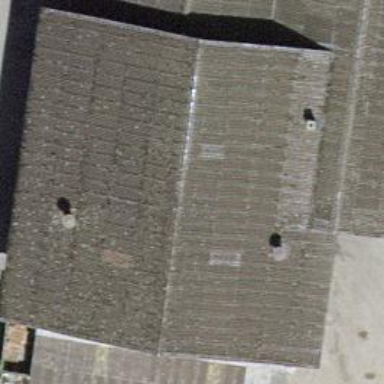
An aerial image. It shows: Cowshed building.